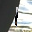
Label: 1